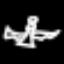
Label: angel